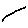
Label: line